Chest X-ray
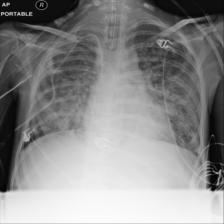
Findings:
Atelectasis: negative
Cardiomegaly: negative
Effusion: negative
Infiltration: negative
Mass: negative
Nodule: negative
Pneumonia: negative
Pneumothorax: negative
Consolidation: negative
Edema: negative
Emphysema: negative
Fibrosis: negative
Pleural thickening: negative
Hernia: negative